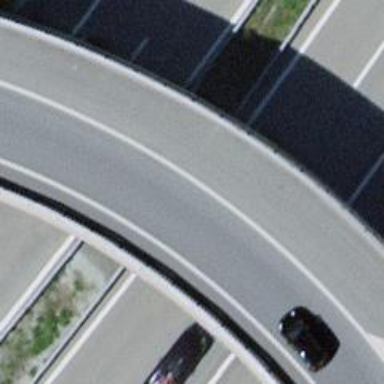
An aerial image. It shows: Secondary road on asphalt bridge approaching roundabout.